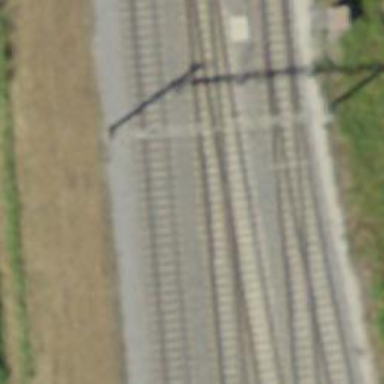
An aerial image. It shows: Rail siding with electrified tracks using contact line.